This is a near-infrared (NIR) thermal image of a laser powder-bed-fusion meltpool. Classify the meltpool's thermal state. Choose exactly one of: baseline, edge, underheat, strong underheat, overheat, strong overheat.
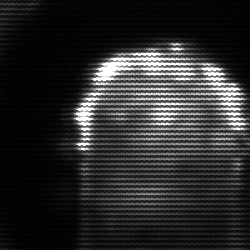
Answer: baseline